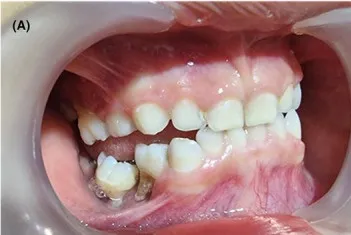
(A, B) Clinical findings showed bone loss with exposed roots and attachment loss in primary mandibular and maxillary molars. Lateral view. Lateral view.
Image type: medical_photograph (oral_photograph)